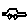
Label: car